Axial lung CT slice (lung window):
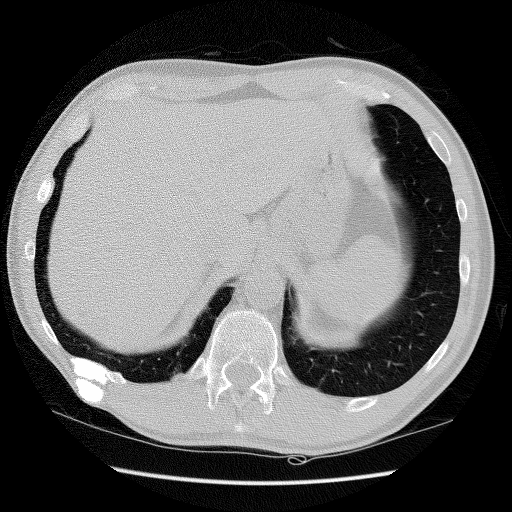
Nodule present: no